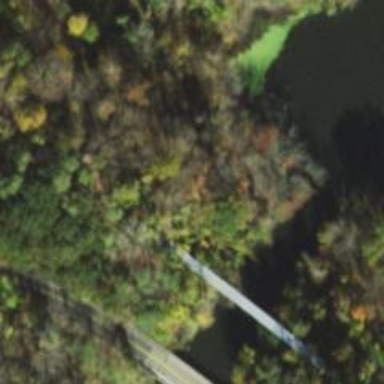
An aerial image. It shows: Abandoned railroad bridge.